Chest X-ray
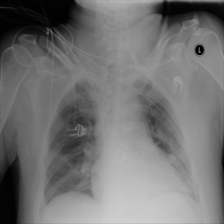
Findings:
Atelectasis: positive
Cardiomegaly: negative
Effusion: negative
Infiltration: negative
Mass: negative
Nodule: negative
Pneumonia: negative
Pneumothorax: negative
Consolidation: negative
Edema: negative
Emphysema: negative
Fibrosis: negative
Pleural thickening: negative
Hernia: negative